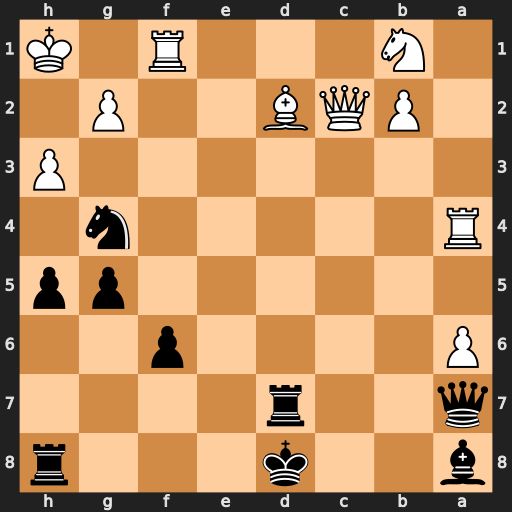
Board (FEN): b2k3r/q2r4/P4p2/6pp/R5n1/7P/1PQB2P1/1N3R1K
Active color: b
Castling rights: -
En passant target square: -
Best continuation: Qb8 Ba5+ Ke7 Qe2+ Kf7 Rxg4 hxg4